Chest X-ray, AP view. Patient: 38 years old, sex F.
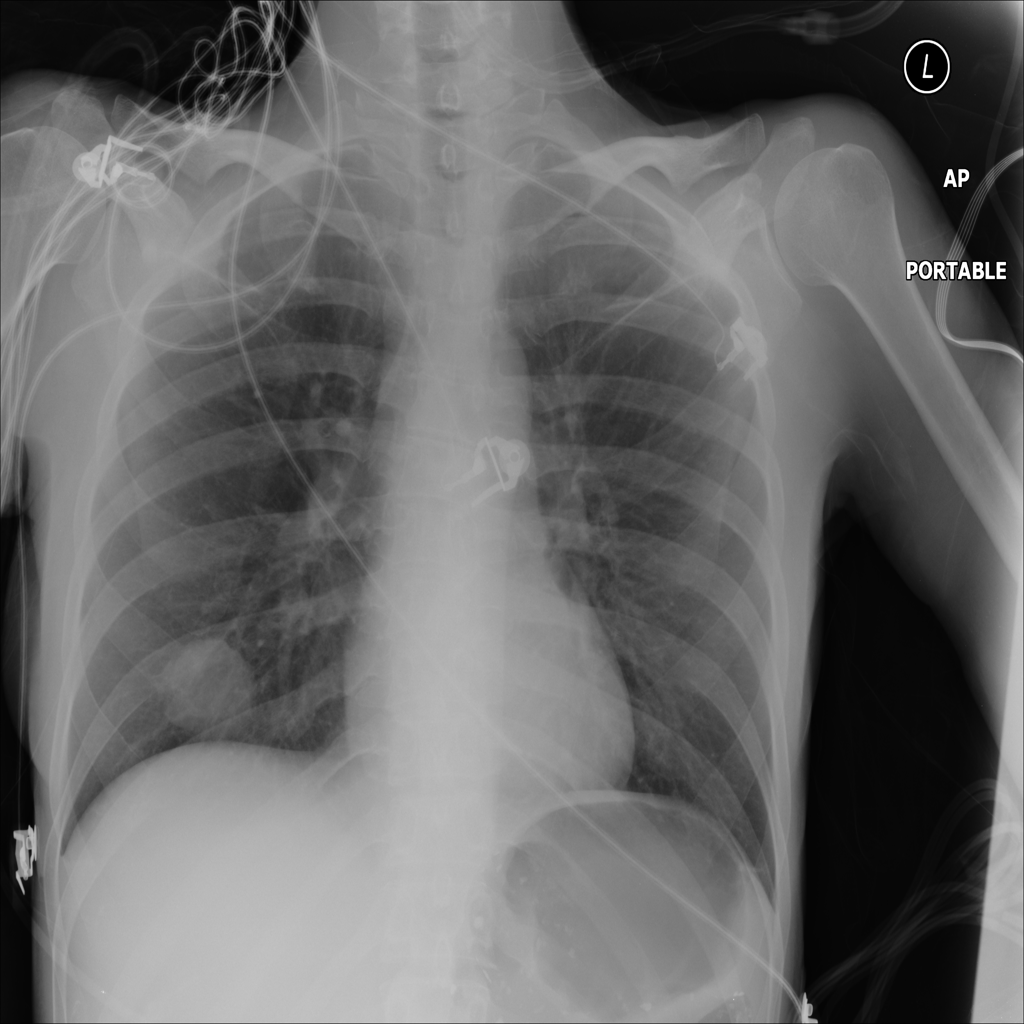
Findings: Mass